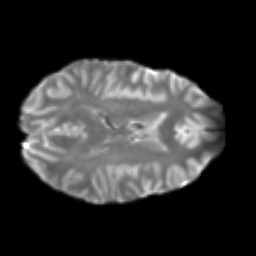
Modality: T2w
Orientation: axial
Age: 24
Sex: female
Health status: healthy
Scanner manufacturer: philips
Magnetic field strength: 3 T
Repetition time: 4.374 s
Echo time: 0.09797 s